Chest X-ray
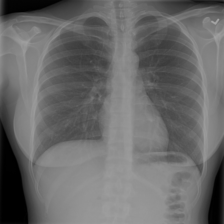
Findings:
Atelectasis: negative
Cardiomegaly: negative
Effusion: negative
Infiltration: negative
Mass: negative
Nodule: negative
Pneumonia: negative
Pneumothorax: negative
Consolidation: negative
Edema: negative
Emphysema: negative
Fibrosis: negative
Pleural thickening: negative
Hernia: negative